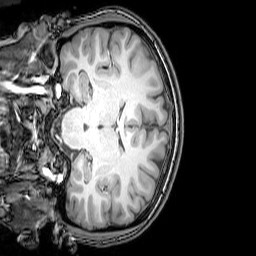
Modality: T1w
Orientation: coronal
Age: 22
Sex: female
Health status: healthy
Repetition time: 0.081 s
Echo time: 0.037 s